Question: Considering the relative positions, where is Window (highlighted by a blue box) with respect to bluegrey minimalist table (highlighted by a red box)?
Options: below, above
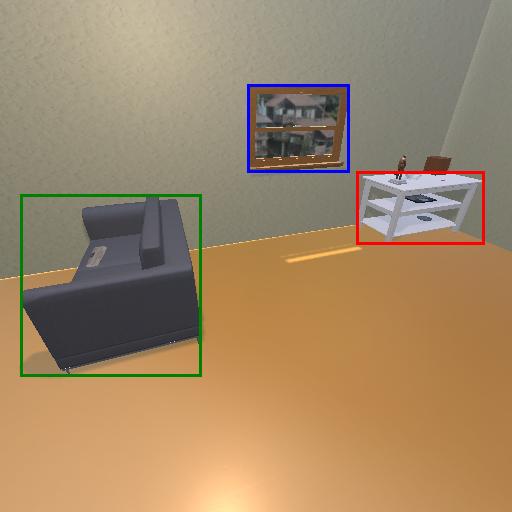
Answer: below